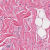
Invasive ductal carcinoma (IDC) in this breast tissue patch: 0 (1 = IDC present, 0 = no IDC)